Interaction volume radius: 10 \u00c5
Interaction volume height: 10 \u00c5
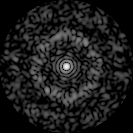
Disorder parameter: 0.8458